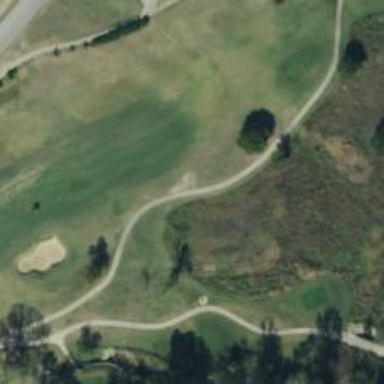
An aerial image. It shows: Path for both roads and golfers.